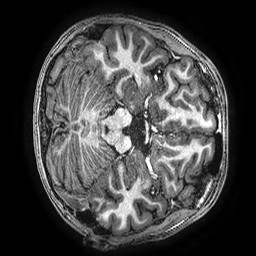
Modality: T1w
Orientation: axial
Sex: male
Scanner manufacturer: ge
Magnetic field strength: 3 T
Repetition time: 0.00766 s
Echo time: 0.003476 s